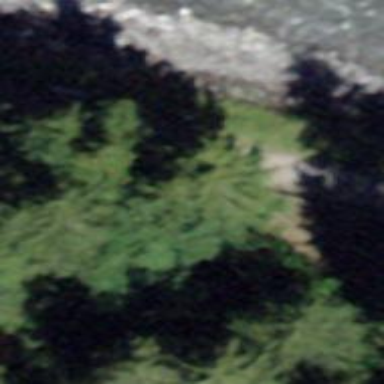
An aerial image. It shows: Bench.